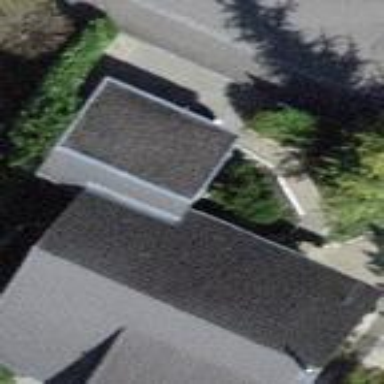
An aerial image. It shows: Building with tiled roof.